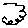
Label: cloud